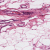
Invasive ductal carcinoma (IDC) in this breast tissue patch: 0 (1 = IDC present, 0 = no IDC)